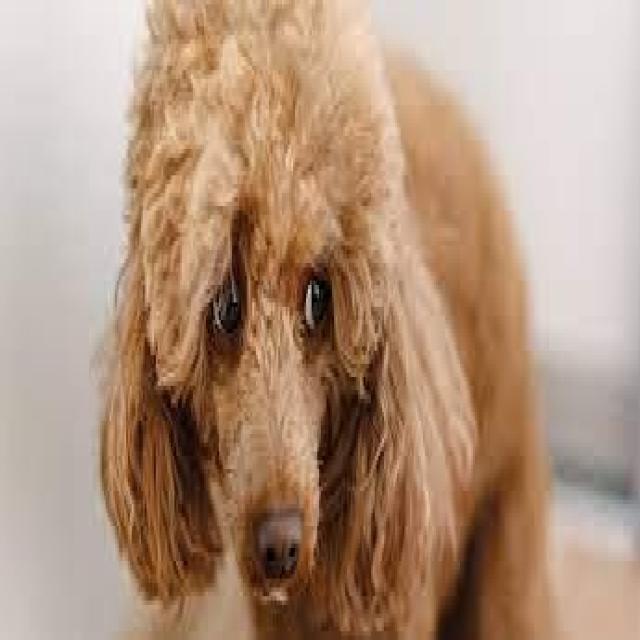
Healthy canine skin — no visible lesions, inflammation, or abnormalities. The skin and coat appear normal.